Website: crate-barrel
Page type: billing-address
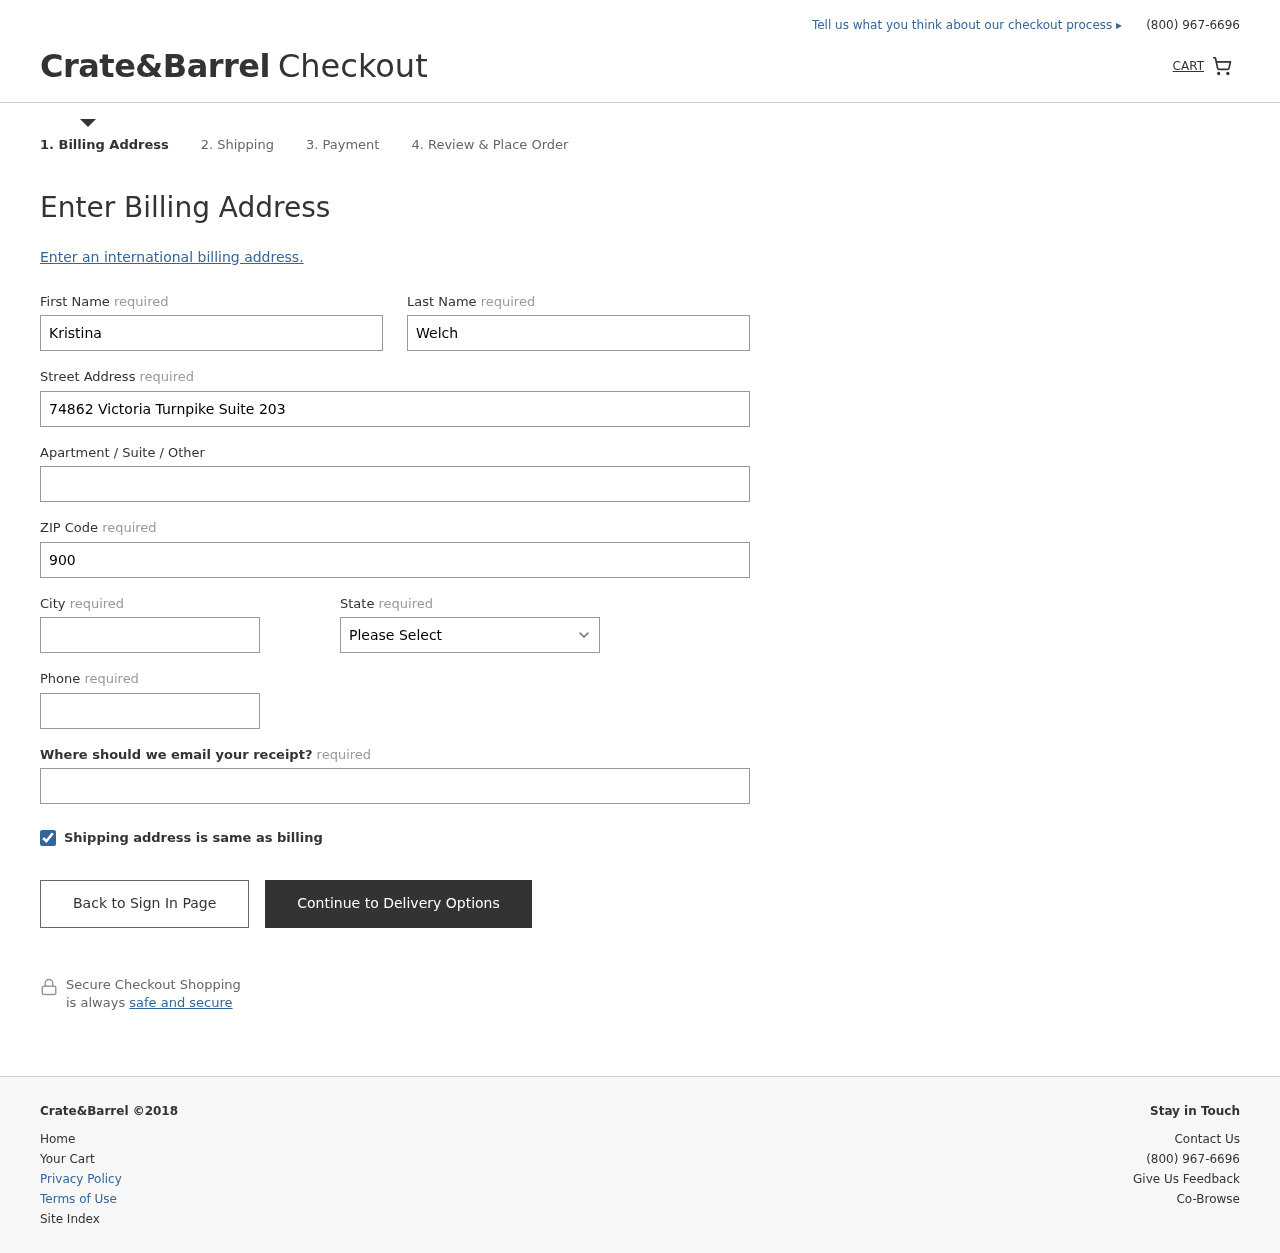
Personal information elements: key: PII_STATE
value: Idaho
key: PII_FIRSTNAME
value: Kristina
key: PII_LASTNAME
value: Welch
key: PII_STREET
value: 74862 Victoria Turnpike Suite 203
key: PII_POSTCODE
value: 90034
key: PII_CITY
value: New Sarah
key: PII_PHONE
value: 6714076163
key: PII_EMAIL
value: kwelch@gmail.com